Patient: sex M, age 64
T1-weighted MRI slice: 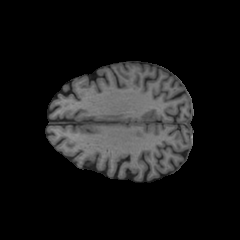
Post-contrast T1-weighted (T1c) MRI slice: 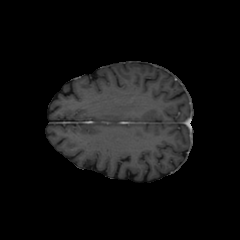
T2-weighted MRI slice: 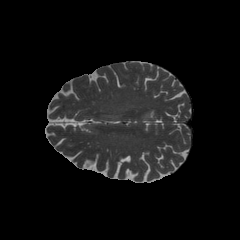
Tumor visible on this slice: no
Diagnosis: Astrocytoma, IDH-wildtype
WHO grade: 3